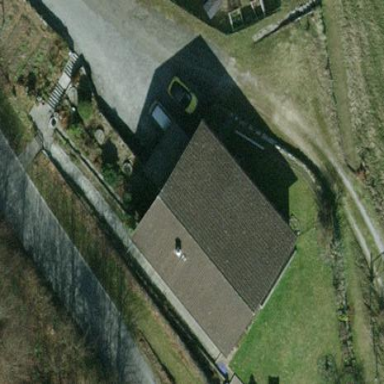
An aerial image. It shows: Detached building with gabled roof.